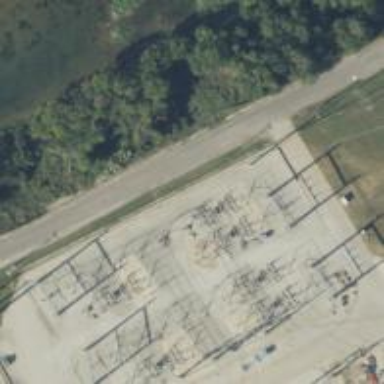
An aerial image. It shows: Switch for power supply.